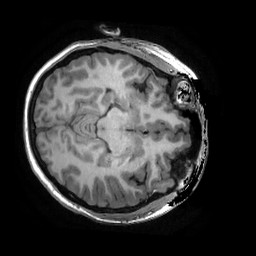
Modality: T1w
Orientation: axial
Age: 18
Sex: female
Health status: healthy
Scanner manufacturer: ge